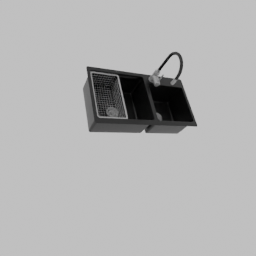
Label: appliances